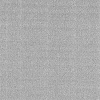
Atmospheric dust classification: dusty